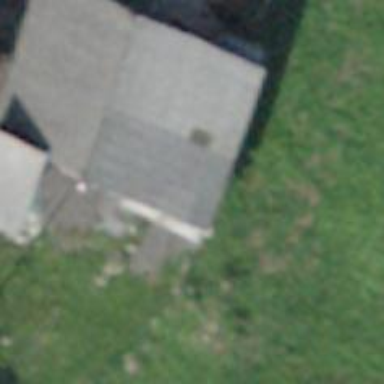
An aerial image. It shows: Barn.